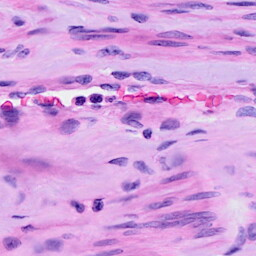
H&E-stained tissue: Ovarian